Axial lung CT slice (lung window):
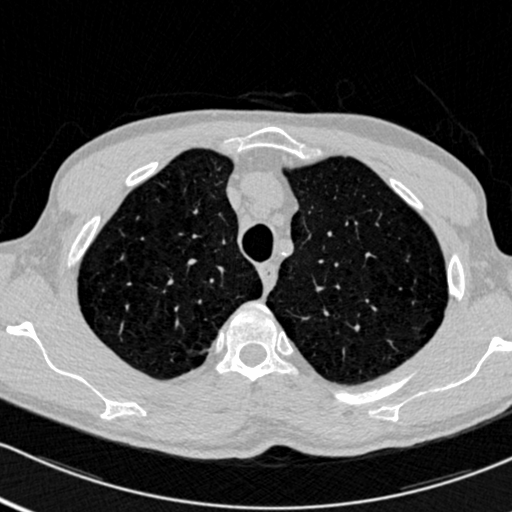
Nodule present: no